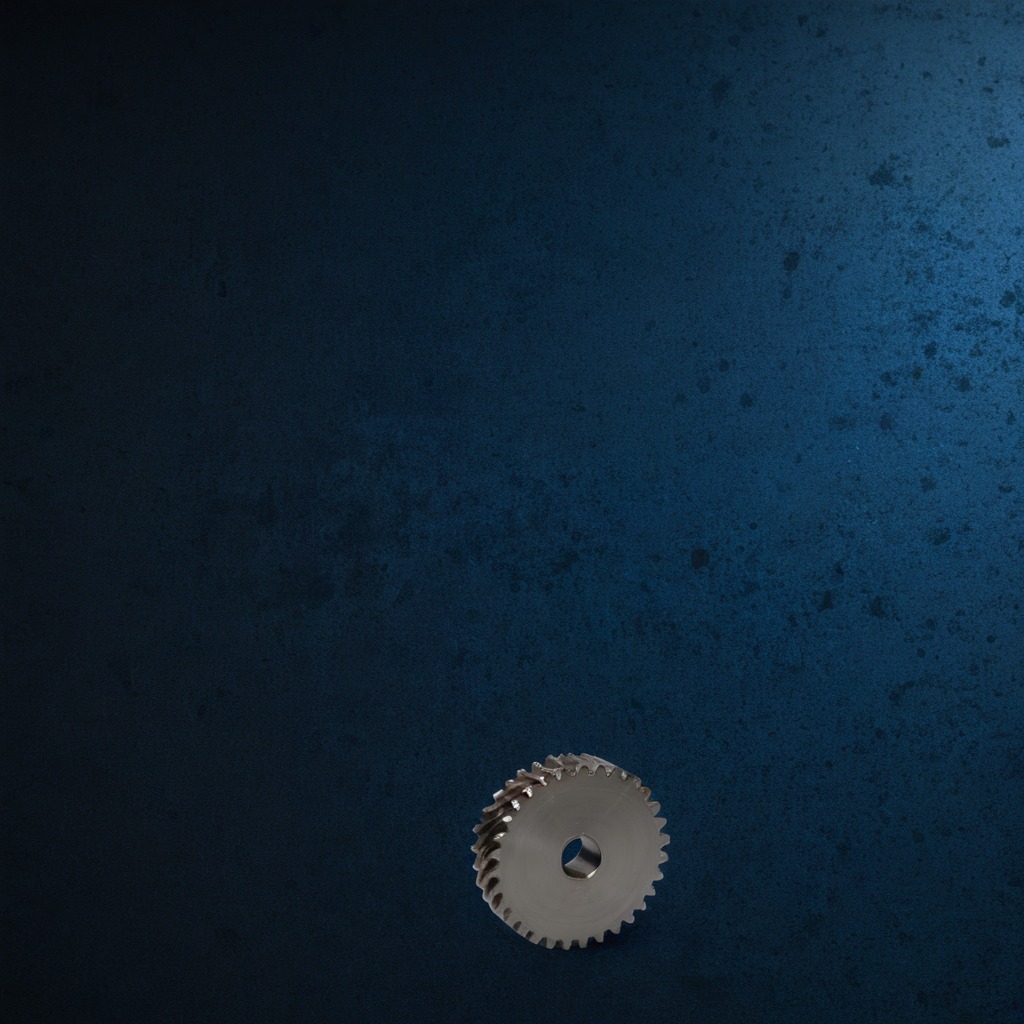
A steel gear with teeth is lying on the clean granite tabletop inside a workshop at night.